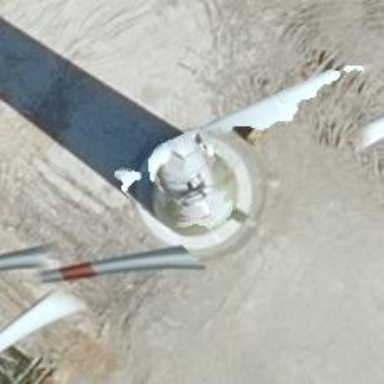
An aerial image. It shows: Wind generator powered by wind. The generator type is horizontal axis and it uses wind turbines.